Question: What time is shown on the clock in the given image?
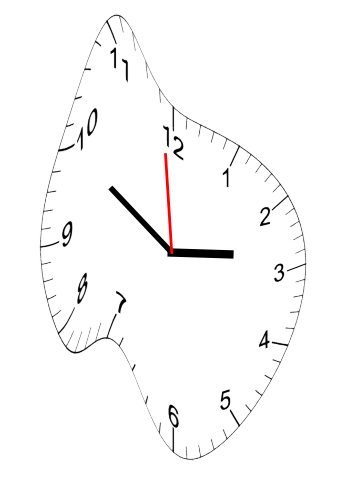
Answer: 02:49:59